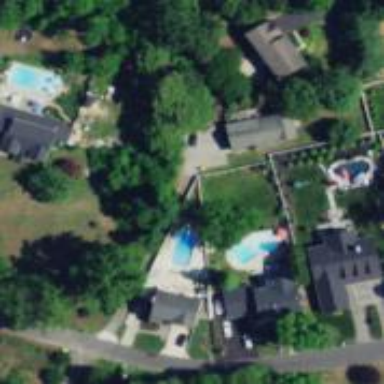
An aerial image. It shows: Swimming pool located in leisure land.